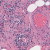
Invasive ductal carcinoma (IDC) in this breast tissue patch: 0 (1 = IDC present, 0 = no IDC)